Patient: sex M, age 81
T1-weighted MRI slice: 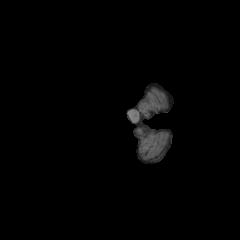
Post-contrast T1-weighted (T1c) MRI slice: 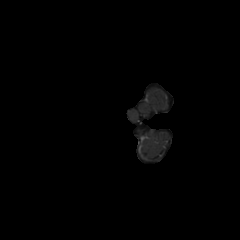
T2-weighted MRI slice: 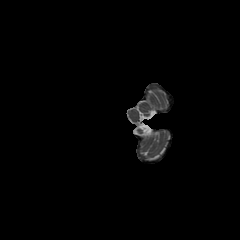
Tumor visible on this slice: no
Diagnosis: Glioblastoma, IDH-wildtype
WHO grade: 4